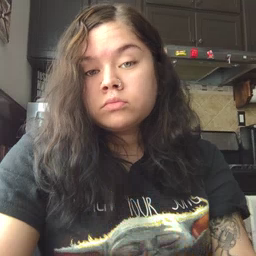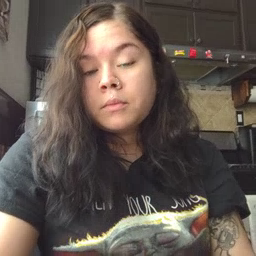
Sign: better